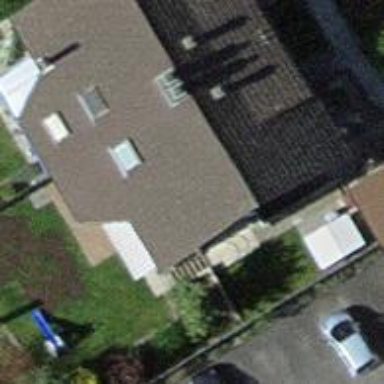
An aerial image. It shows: Terrace-style building with gabled roof.